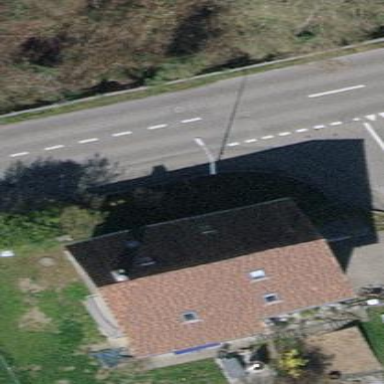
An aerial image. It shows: Simple and straightforward house.